Question: PaymentActivity is unable to get any of these method. i have registered it in menifest file .i haved added the paypal sdk to lib folder.can anyone help me??I have attached the image which is showing the the error i am having.thanx in advance.
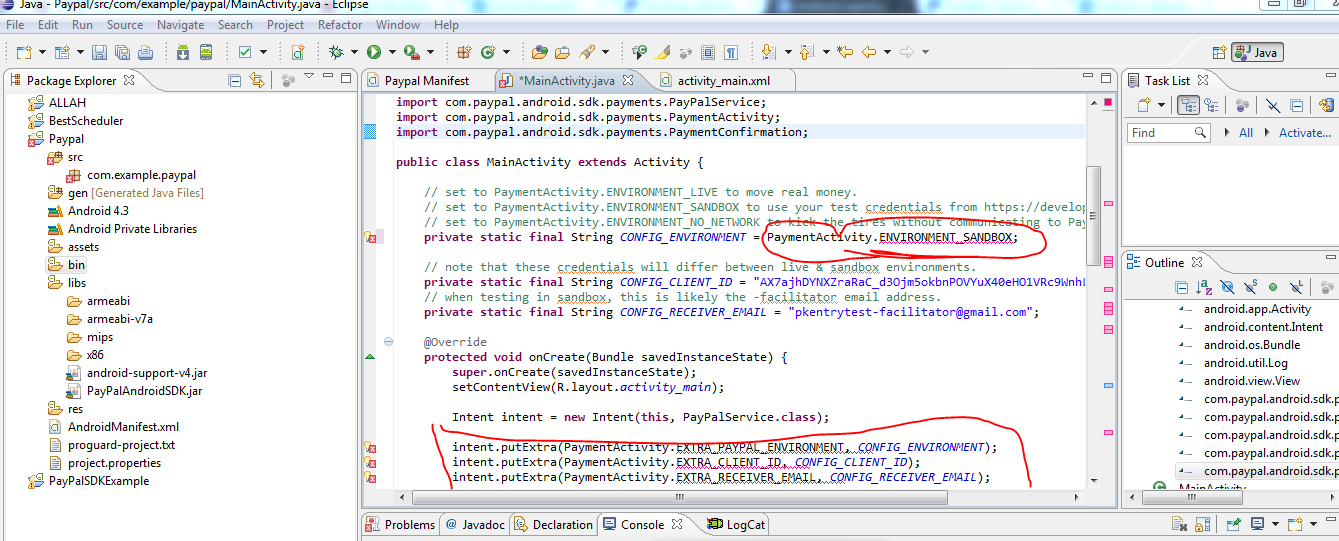
Answer: I was following the below given tutorial and it is no more valid because several changes in have been made.
<URL>
if some wants to integrate the for its payments he/she can use following sample app:
<URL>